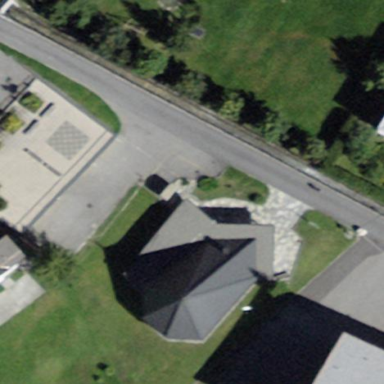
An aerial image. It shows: Building that is place of worship.